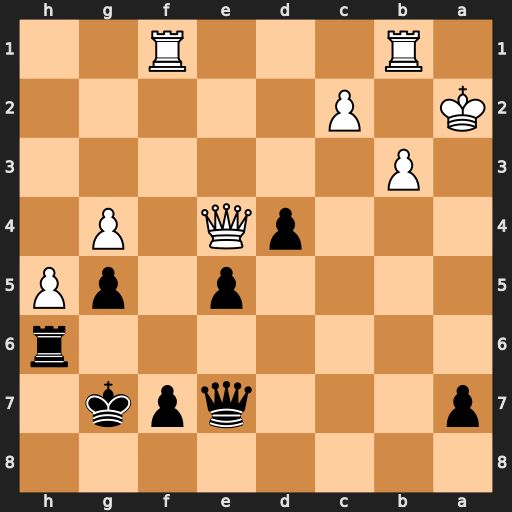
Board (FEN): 8/p3qpk1/7r/4p1pP/3pQ1P1/1P6/K1P5/1R3R2
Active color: b
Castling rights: -
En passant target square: -
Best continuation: Ra6+ Kb2 Qa3#